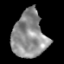
Tissue: lung
Cell type: Epithelial cells
Senescence score: 0.181
Nuclear area (px): 1504
Mean DAPI intensity: 142.506